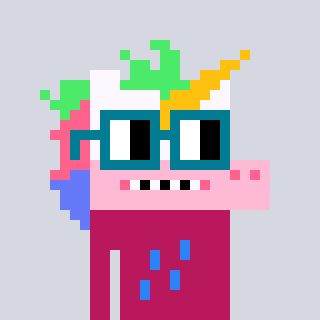
a pixel art character with square dark green glasses, a unicorn-shaped head and a darkpink-colored body on a cool background